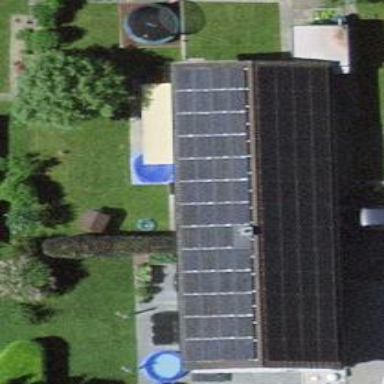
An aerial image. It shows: Solar power generator using photovoltaic method with solar photovoltaic panel types.